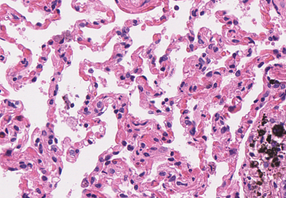
Tumor epithelial tissue: no
Tumor-associated stroma tissue: no
Normal tissue: yes